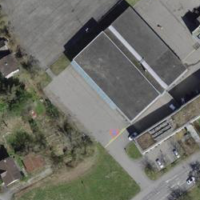
EUNIS habitat code: 54
Species observed at this site:
Cirsium vulgare